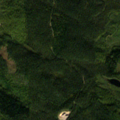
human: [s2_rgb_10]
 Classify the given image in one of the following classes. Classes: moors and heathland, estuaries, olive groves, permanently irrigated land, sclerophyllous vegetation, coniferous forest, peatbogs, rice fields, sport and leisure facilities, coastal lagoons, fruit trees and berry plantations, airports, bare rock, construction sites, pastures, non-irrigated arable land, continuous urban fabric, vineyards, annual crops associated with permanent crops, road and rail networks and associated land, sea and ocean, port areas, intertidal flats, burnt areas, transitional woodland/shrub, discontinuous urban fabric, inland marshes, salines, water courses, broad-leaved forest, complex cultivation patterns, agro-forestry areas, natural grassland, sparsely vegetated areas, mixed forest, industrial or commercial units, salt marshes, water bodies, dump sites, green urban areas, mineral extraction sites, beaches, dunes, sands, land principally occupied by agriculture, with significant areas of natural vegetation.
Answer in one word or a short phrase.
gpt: coniferous forest, transitional woodland/shrub